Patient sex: M
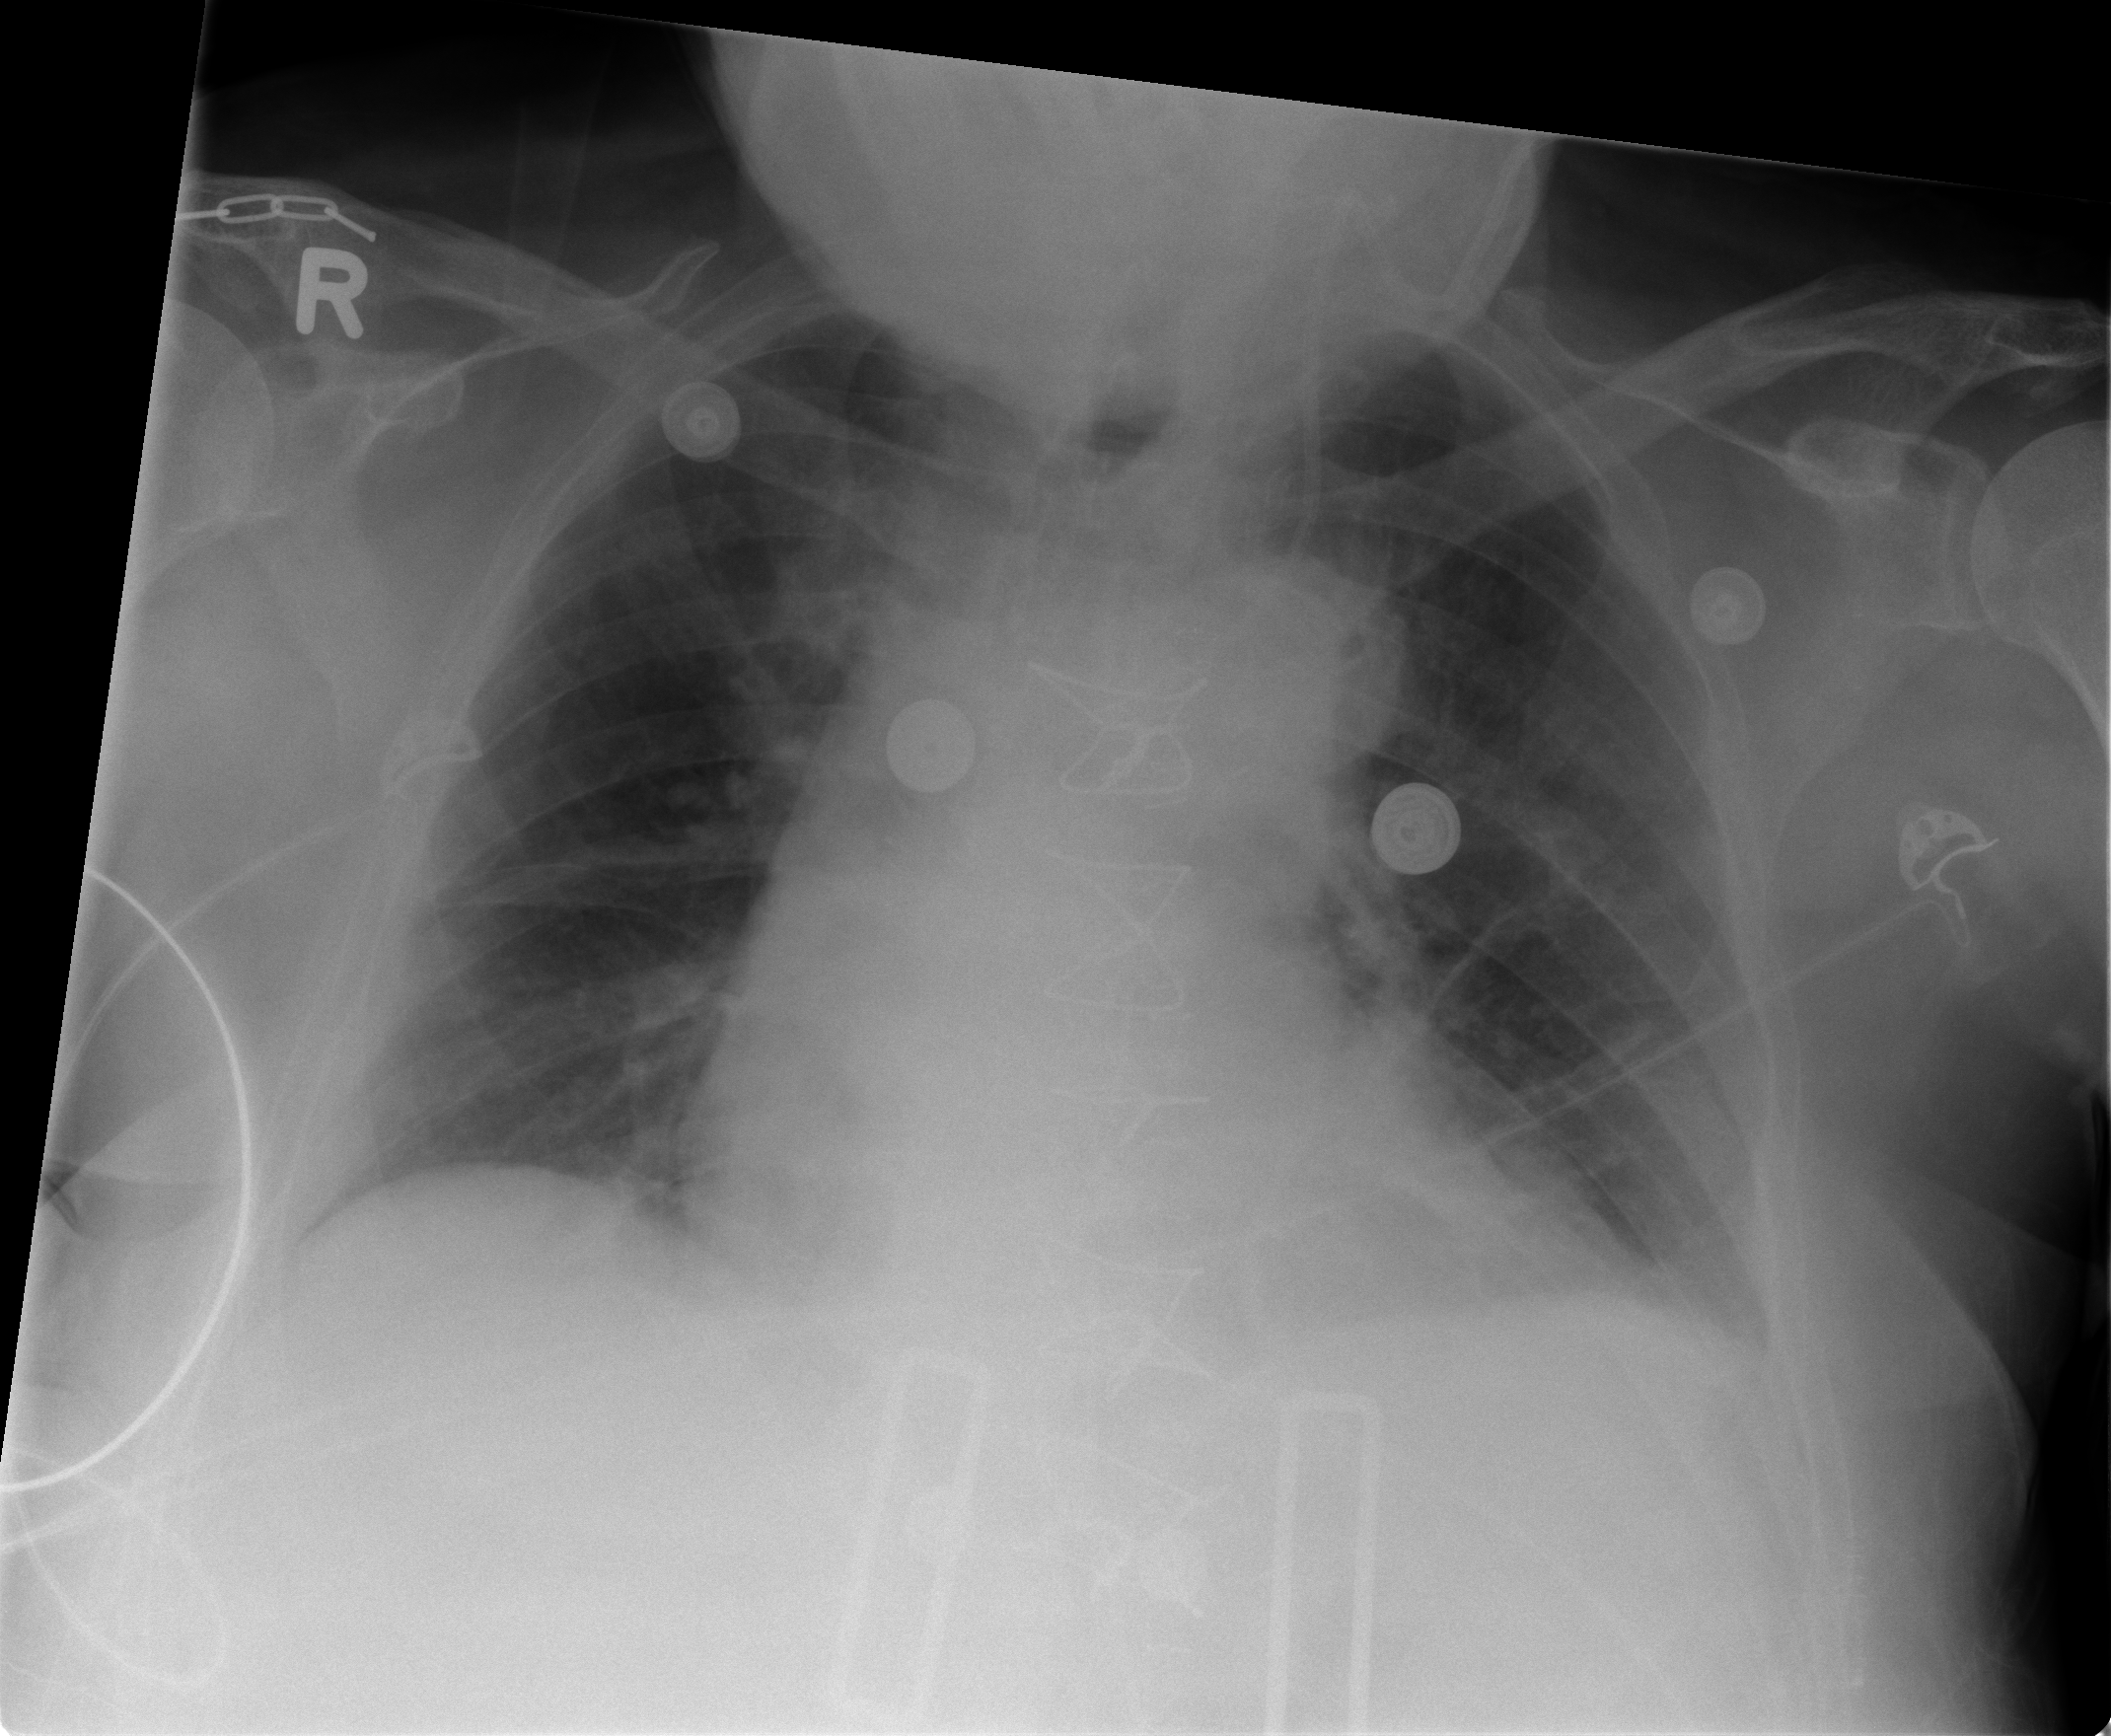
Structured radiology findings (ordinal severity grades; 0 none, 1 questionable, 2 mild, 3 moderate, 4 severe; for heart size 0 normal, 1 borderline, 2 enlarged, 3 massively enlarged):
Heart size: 2
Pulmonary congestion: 1
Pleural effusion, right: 1
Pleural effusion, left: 1
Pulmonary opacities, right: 0
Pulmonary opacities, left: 0
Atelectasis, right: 2
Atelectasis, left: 2